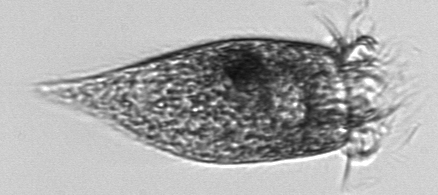
Label: Strombidium_conicum